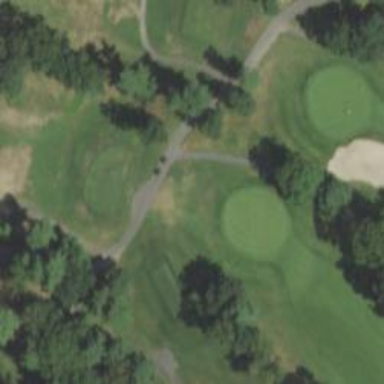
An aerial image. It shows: Golf hole.